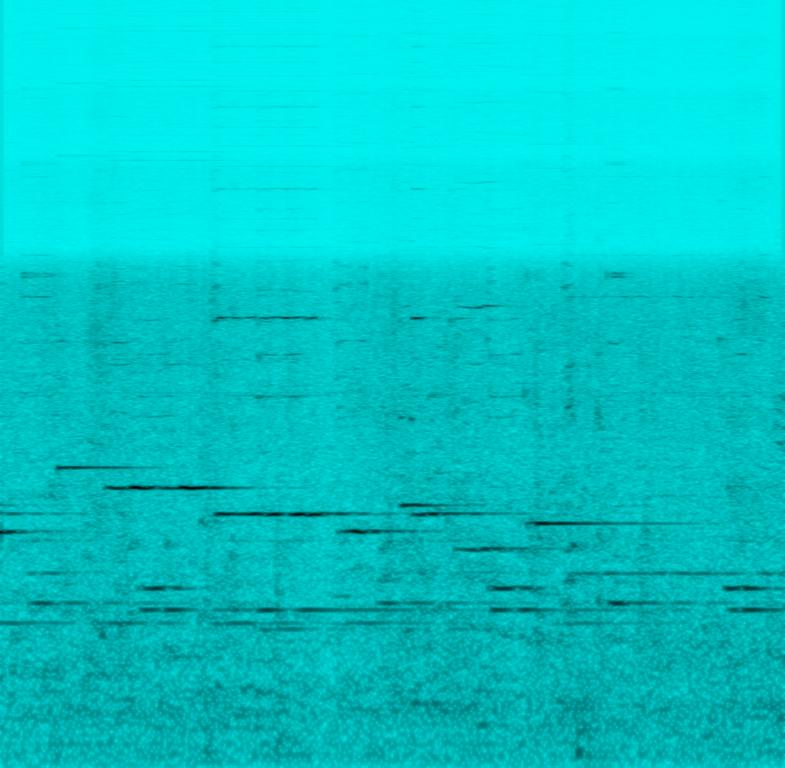
The low quality recording features a live performance of a spooky glass melody. The recording is very noisy, as there are crowd chattering noises in the background.